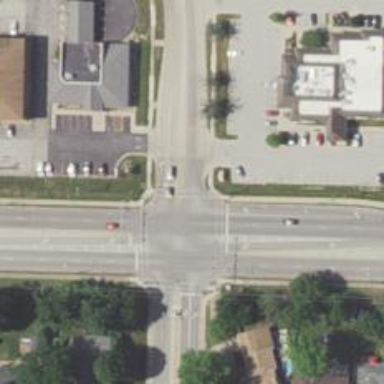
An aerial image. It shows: Crossing with line markings on the road.